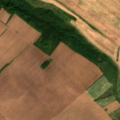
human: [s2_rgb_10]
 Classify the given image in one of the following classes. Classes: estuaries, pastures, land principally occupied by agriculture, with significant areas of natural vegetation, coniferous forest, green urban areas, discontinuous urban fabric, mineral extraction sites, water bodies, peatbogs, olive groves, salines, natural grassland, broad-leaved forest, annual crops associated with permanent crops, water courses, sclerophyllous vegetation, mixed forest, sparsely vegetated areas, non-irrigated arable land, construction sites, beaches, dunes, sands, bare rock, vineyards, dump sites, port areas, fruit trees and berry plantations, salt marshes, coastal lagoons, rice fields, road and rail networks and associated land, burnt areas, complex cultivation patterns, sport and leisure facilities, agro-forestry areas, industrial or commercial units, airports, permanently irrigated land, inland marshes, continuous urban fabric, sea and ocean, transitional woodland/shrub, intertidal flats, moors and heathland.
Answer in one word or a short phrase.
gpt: non-irrigated arable land, vineyards, broad-leaved forest, transitional woodland/shrub